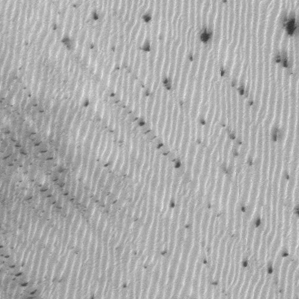
Label: frost